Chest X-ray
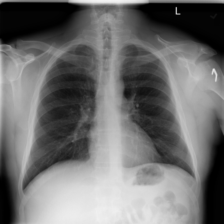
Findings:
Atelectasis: negative
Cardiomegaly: negative
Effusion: negative
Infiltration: negative
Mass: negative
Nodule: negative
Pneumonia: negative
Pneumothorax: negative
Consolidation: negative
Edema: negative
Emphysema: negative
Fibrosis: positive
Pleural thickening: negative
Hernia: negative